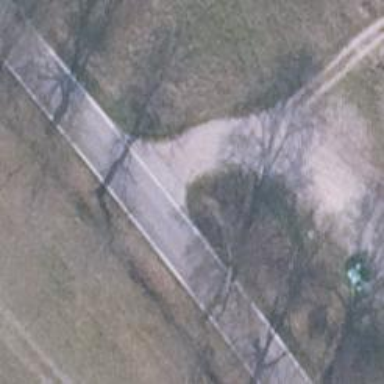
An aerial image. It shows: Asphalt road classified as tertiary.